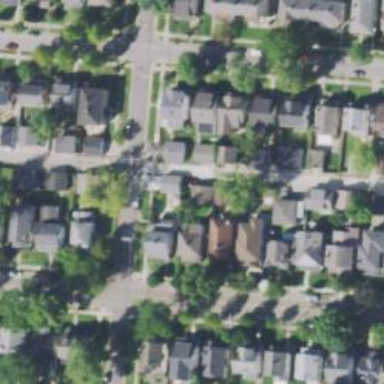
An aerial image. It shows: Alley classified as service road.